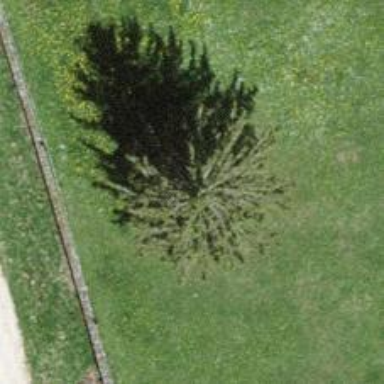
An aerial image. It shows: Single tag "natural: tree."